Question: Count the number of objects in the diagram.
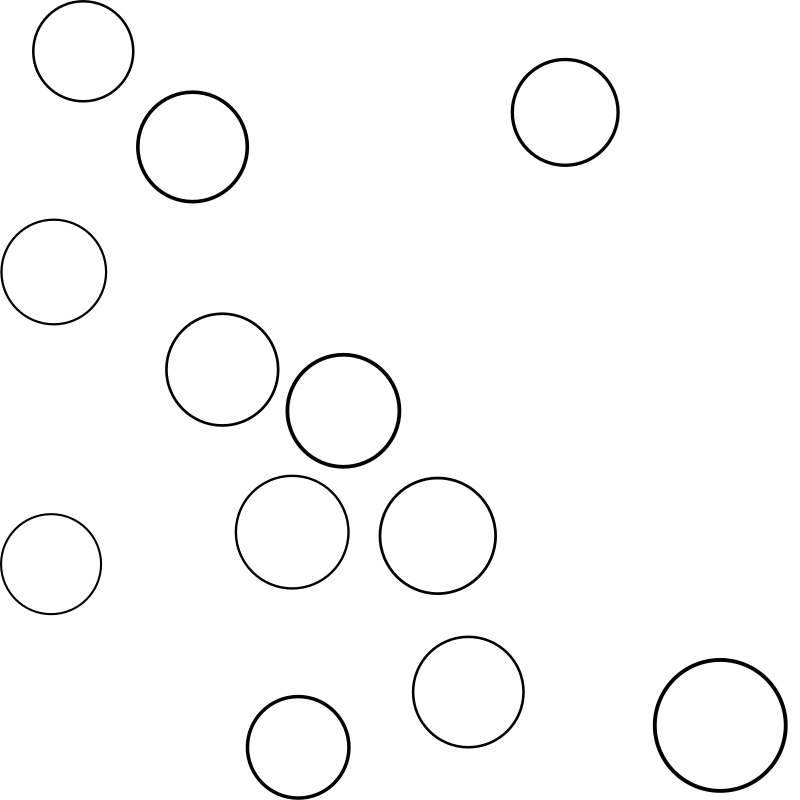
Answer: 12